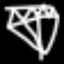
Label: diamond